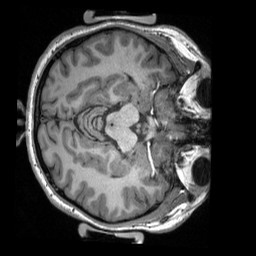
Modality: T1w
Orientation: axial
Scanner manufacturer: siemens
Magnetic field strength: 3 T
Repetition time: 2.3 s
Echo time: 0.00308 s